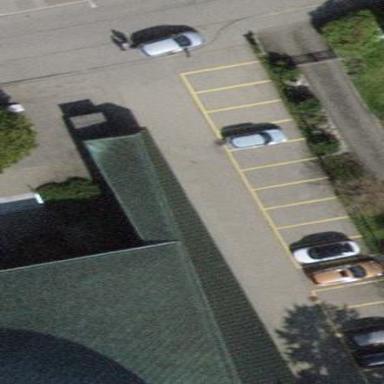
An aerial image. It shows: Shed used for bicycle parking.